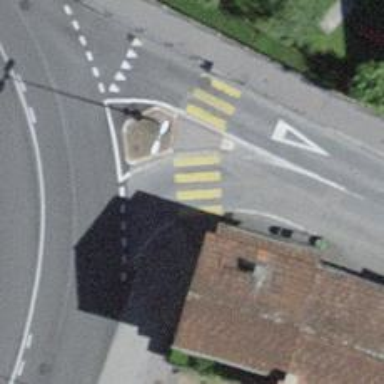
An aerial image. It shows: Marked pedestrian crossing with zebra designation and central island.